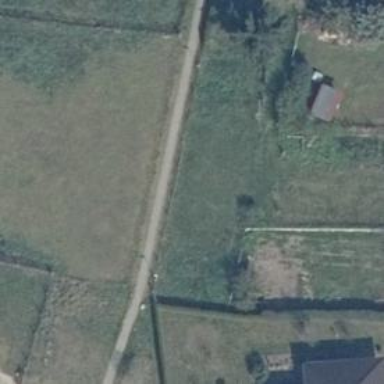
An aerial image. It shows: Footway along the road.